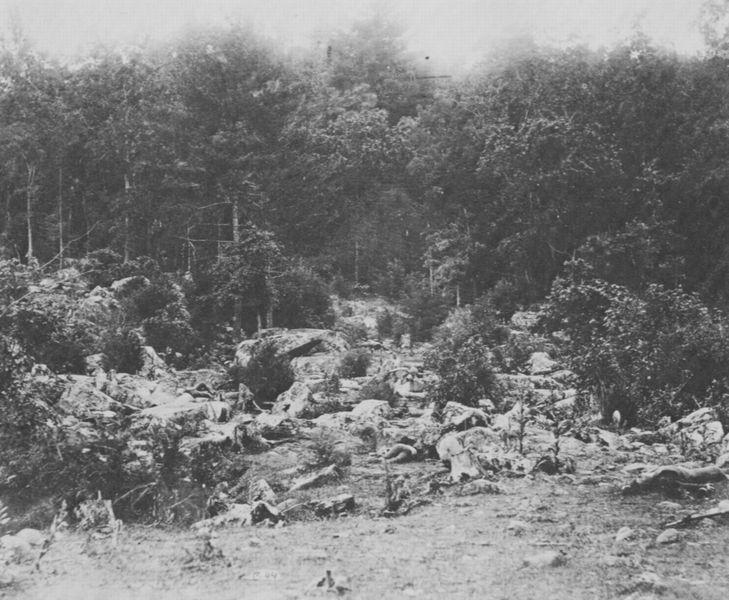
Titel: Schlachtstall bei Gettysburg
Künstler: Mathew B. Brady
Schlagwörter: baum, dunkel, felsen, feuer, himmel, laub, weiß, bäume, landschaft, menschen, sand, grau, licht, schwarz, gras, hund, schnee, weg, alt, stein, steine, bild, baumstamm, natur, stamm, boden, wald, chaos, fels, hang, wüst, gelände, nebel, winter, tannen, katastrophe, sturm, stämme, foto, fotografie, photographie, trostlos, lichtung, schwarz weiss, fichte, tanne, photo, karg, nadelbäume, tannenwald, zerstört, umwelt, fotographie, photografie, bewuchs, trist, scharzweiß, alr, s/w, abholzen, sw, vernichtet